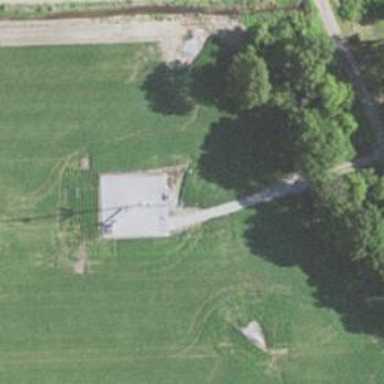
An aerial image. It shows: Communication mast tower.